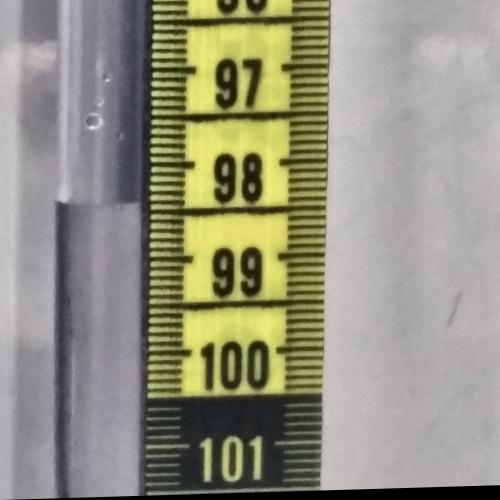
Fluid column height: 98.4 cm